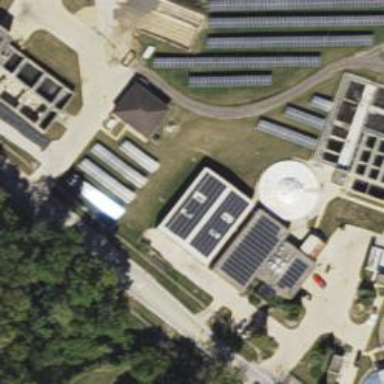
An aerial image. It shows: Wastewater plant.